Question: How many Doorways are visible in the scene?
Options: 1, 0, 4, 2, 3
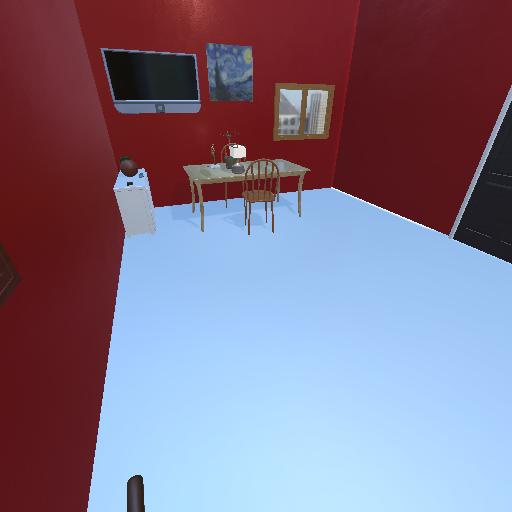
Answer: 1